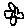
Label: flower